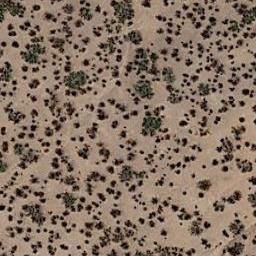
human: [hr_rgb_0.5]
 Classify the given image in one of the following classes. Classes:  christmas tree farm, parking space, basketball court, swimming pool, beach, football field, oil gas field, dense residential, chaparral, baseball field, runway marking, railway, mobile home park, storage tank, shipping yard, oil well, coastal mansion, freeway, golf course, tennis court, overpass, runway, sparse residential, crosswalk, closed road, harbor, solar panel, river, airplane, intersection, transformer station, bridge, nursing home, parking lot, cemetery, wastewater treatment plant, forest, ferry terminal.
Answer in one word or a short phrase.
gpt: chaparral